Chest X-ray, PA view. Patient: 28 years old, sex M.
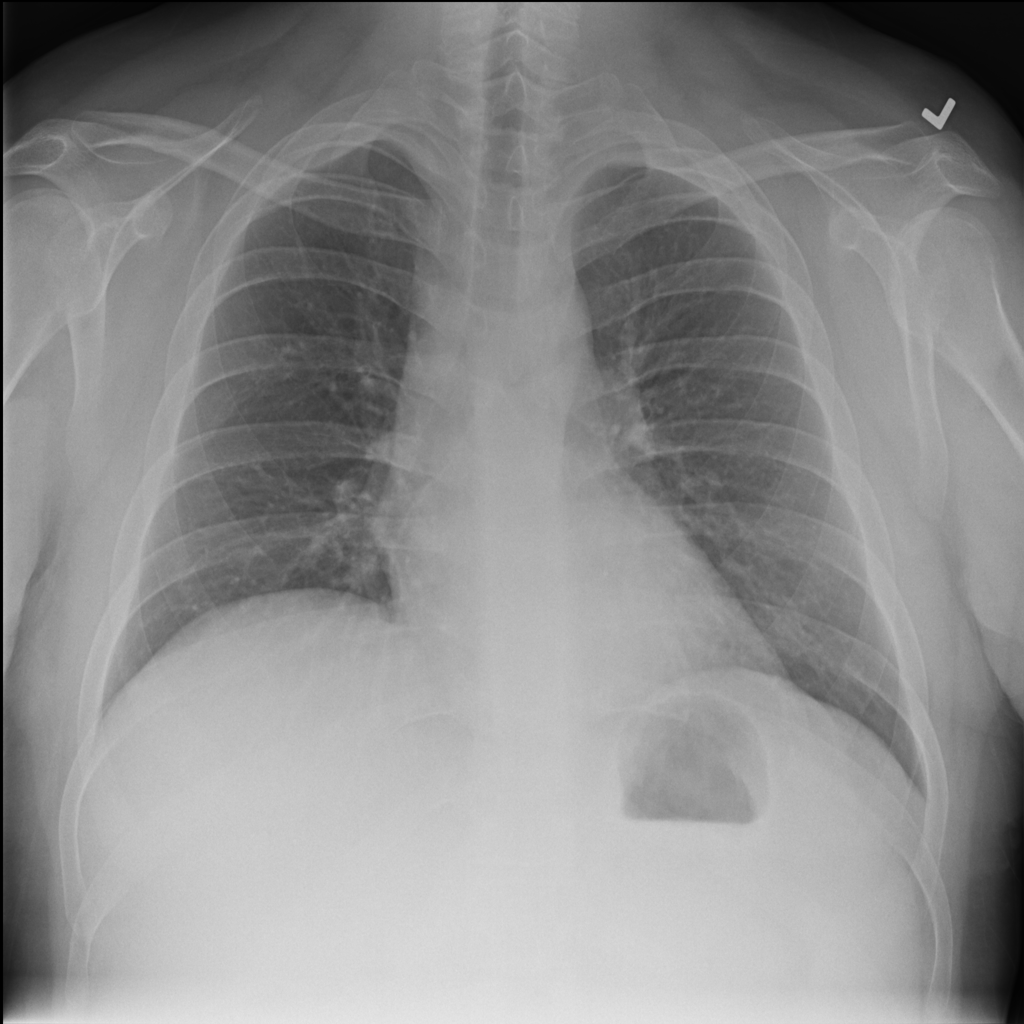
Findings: No Finding